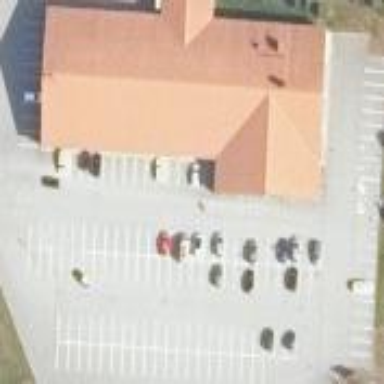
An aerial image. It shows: Parking area with surface.